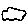
Label: cloud